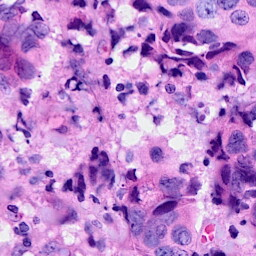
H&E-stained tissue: Breast